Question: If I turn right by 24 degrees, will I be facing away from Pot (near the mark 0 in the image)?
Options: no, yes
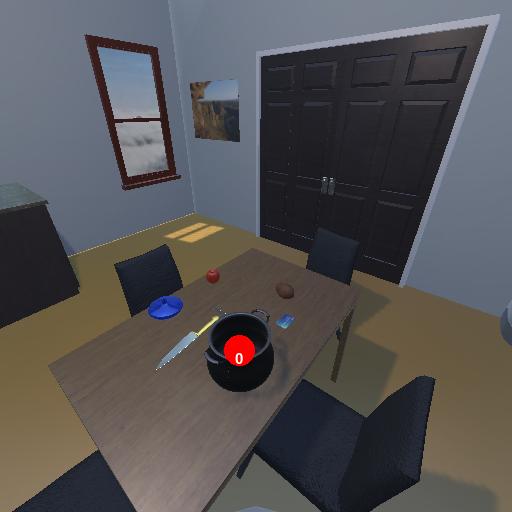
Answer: no